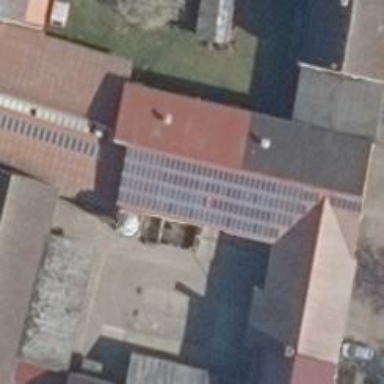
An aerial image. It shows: Solar photovoltaic panel generator located on the roof.